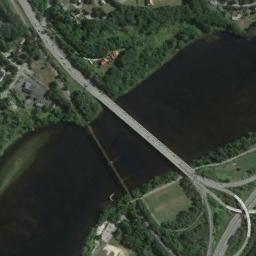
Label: bridge